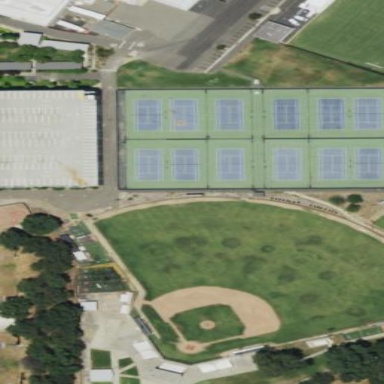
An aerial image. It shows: Grassy baseball pitch for leisure sports.